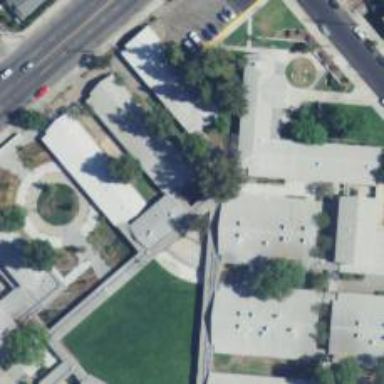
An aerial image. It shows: School.